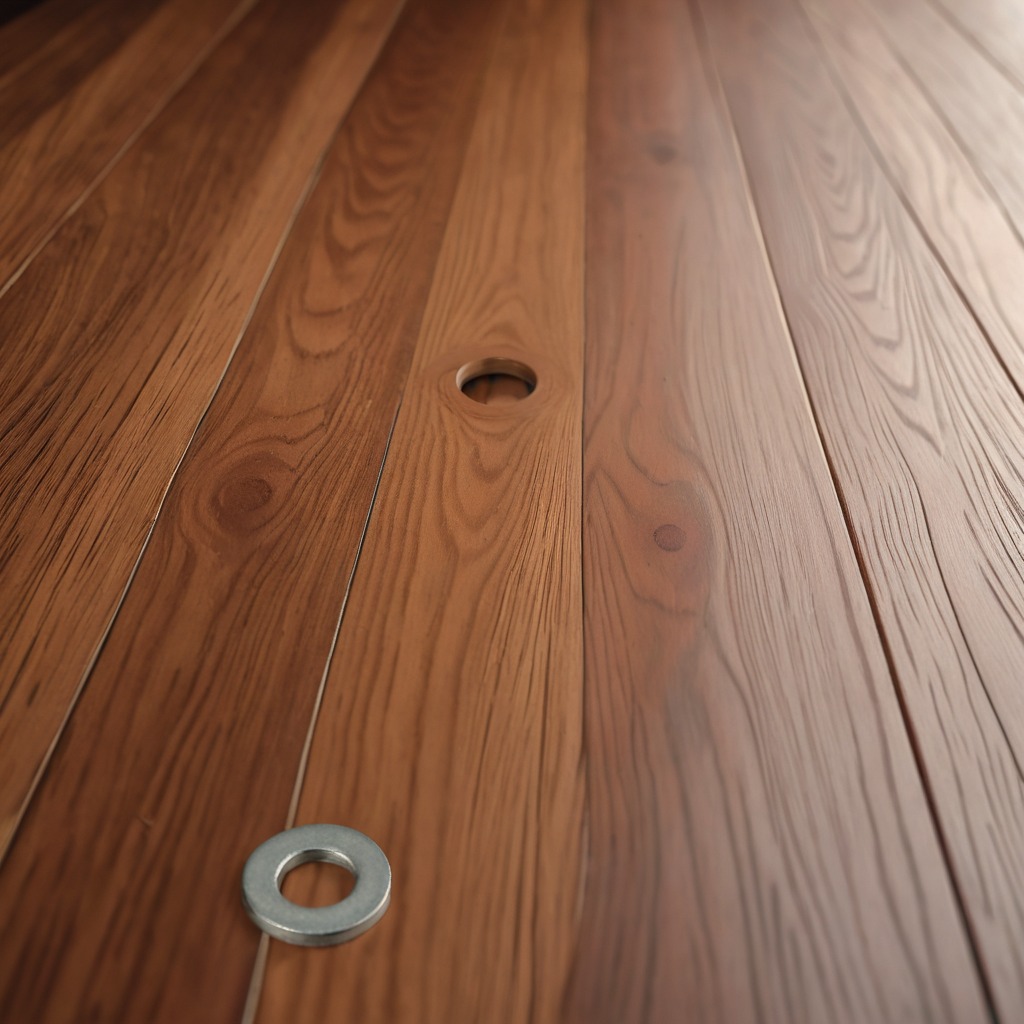
A flat metal washer is lying on the wooden table in a carpentry studio with rich wood textures side lighting.